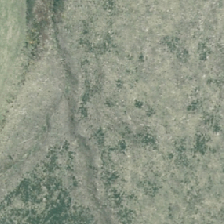
Land cover: harvested_forest